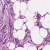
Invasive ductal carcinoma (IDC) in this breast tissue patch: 0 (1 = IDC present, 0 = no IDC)